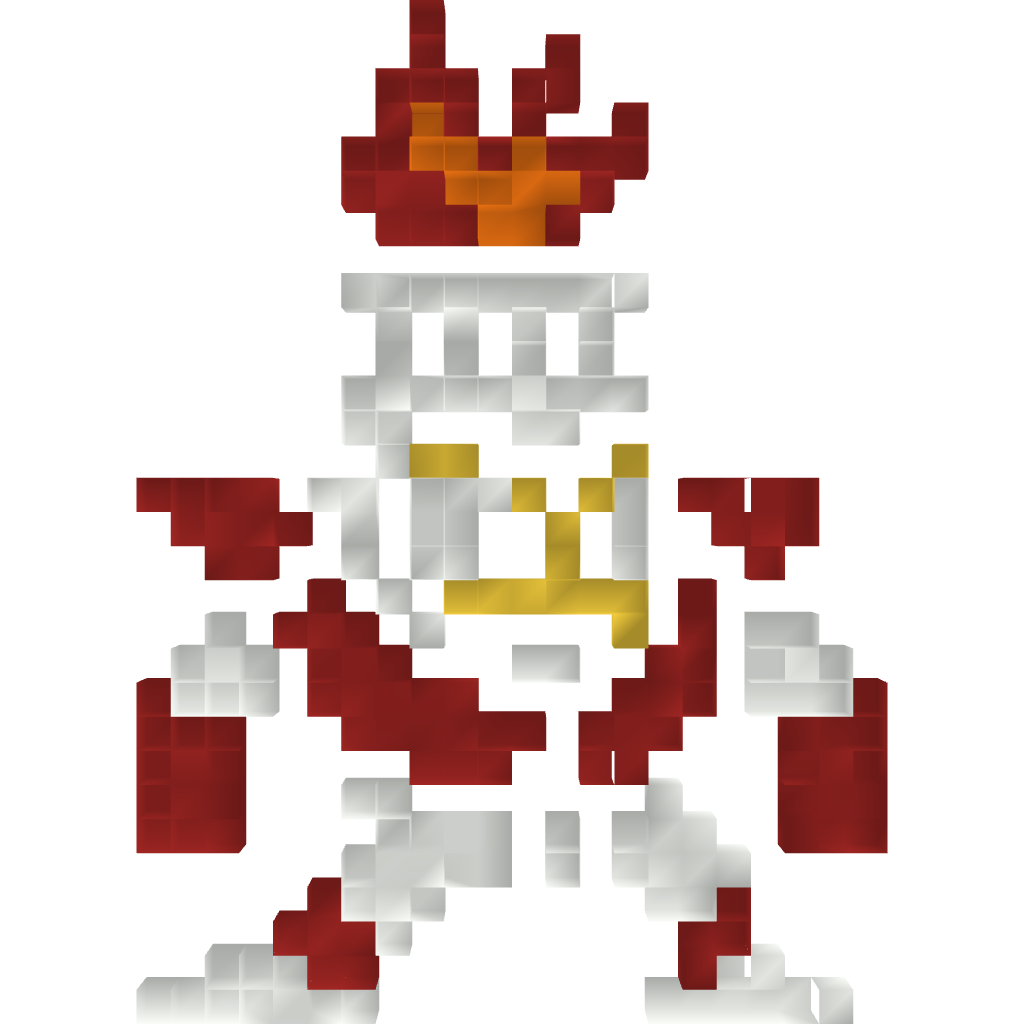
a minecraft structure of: Fireman (ErnieCIII)